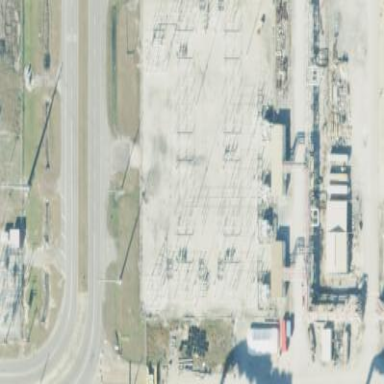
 classified as industrial. Surrounding the substation is fence."